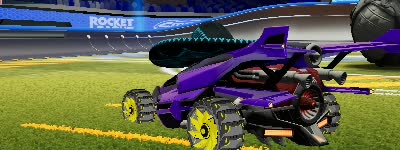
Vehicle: aftershock